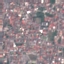
Land use / land cover: Residential